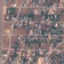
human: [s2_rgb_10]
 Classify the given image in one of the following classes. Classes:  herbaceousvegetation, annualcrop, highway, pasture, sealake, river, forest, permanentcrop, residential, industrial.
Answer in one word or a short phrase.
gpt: Residential